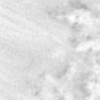
Label: no_change